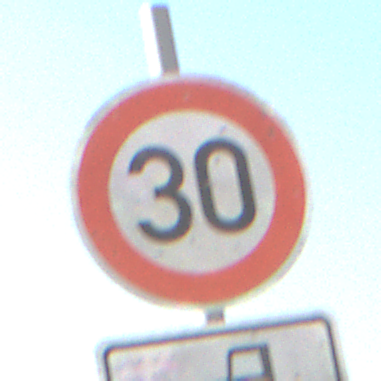
Verkehrszeichen: Geschwindigkeit30
Zusatzzeichen unten: HinweisDurchSinnbild17
Umgebung: Outdoor, Nature
Tageszeit: MorningAfternoon
Wetter: Clear
Licht: Natural
Jahreszeit: NotSpecified
Kontrast: HighContrast